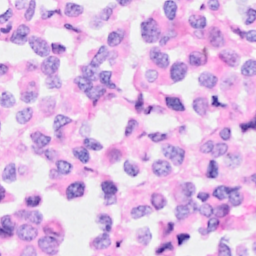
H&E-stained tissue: Breast